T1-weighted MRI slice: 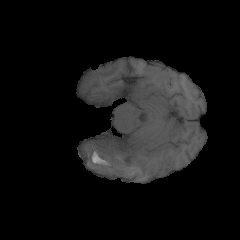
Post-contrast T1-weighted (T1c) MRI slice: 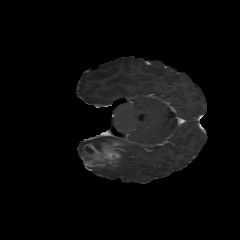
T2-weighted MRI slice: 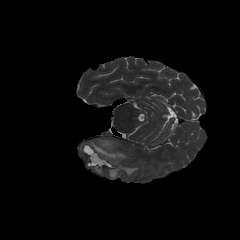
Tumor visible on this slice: yes